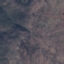
Land use / land cover: HerbaceousVegetation